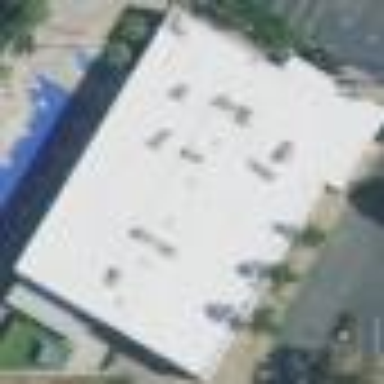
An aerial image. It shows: Building that houses fitness center.